Interaction volume radius: 10 \u00c5
Interaction volume height: 30 \u00c5
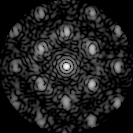
Disorder parameter: 0.416